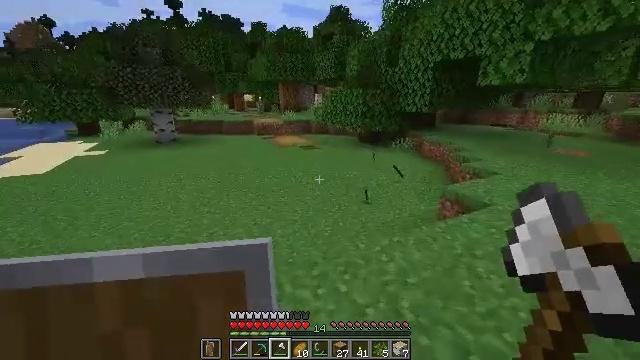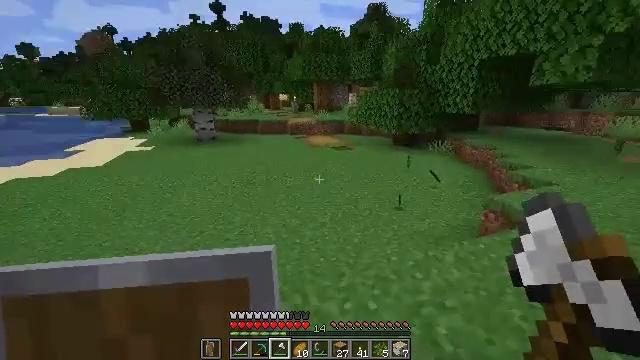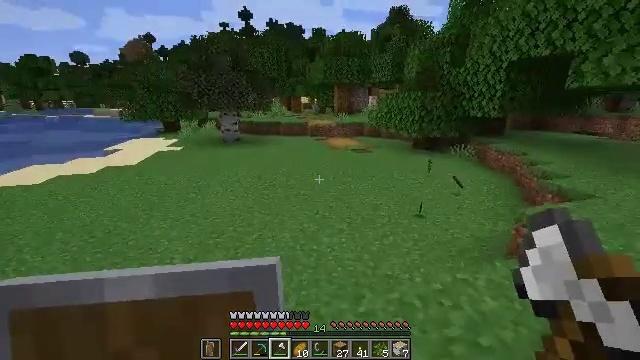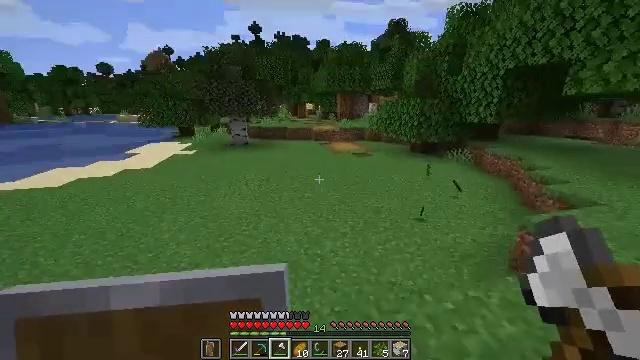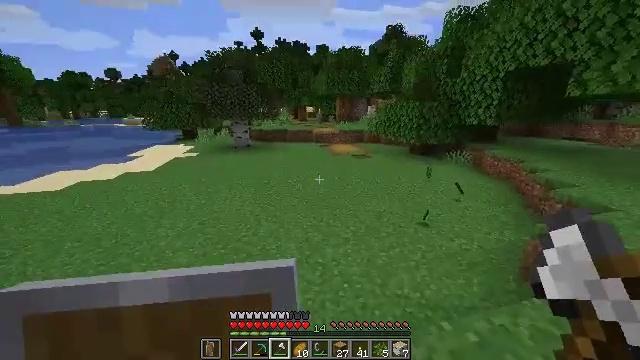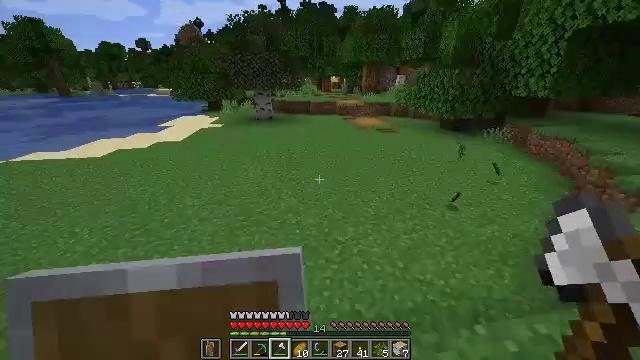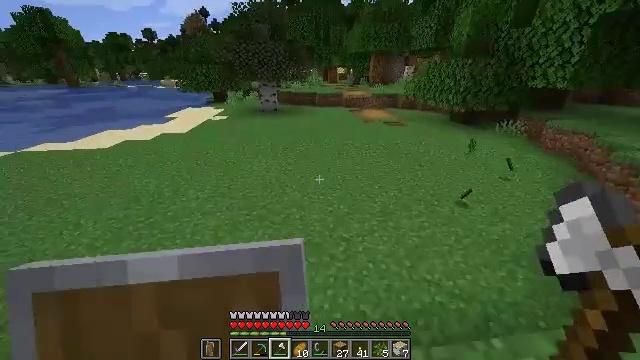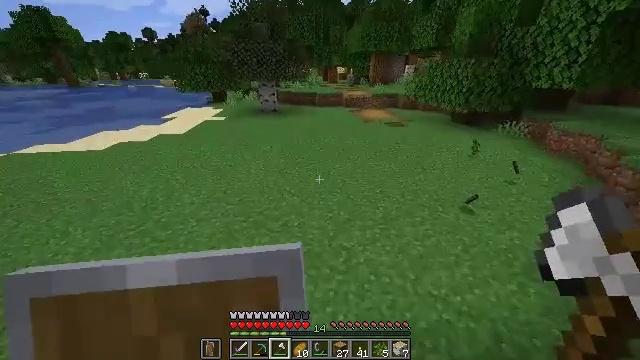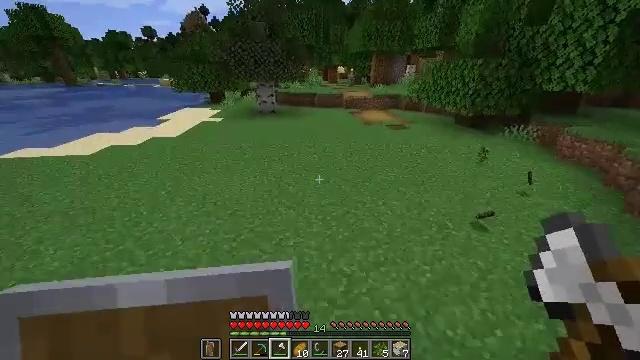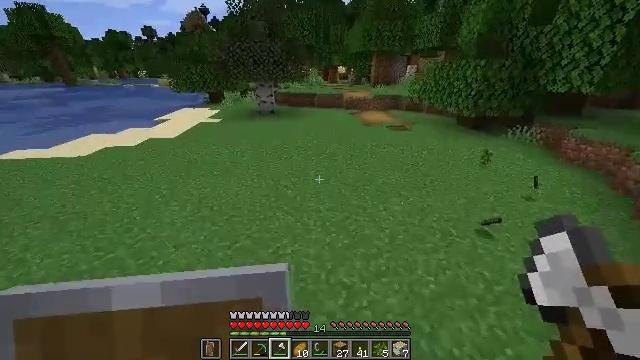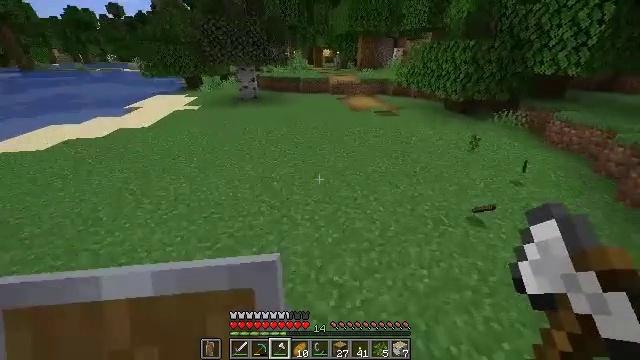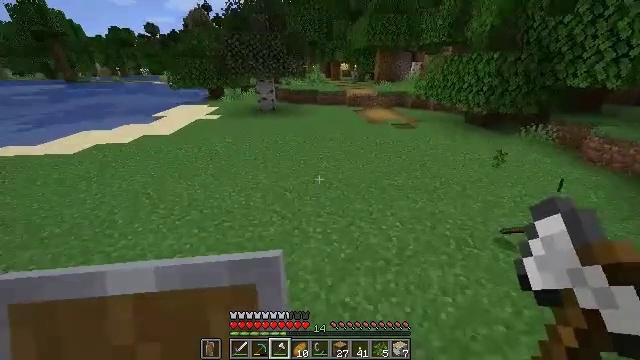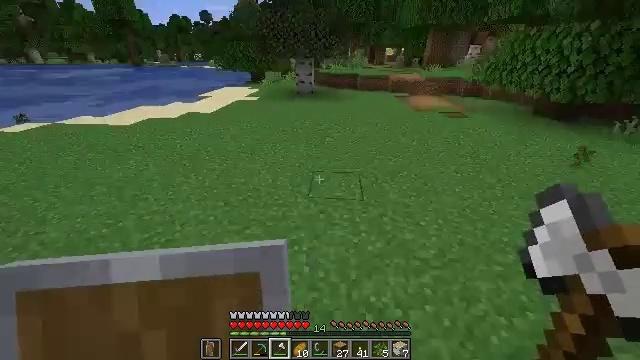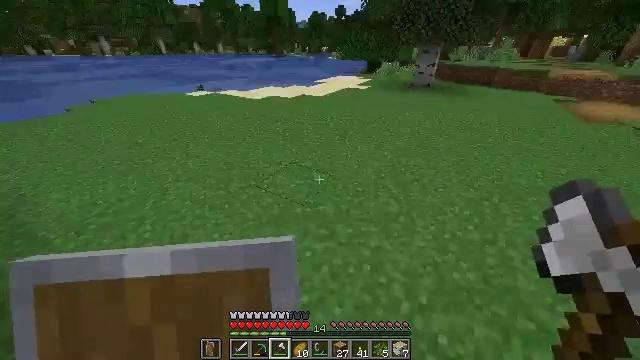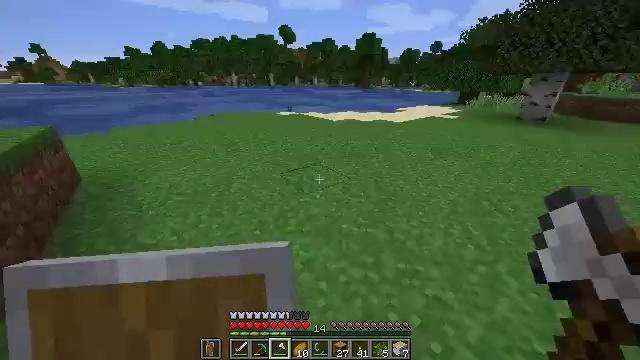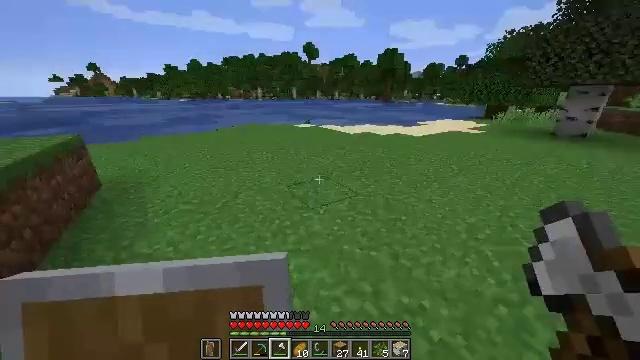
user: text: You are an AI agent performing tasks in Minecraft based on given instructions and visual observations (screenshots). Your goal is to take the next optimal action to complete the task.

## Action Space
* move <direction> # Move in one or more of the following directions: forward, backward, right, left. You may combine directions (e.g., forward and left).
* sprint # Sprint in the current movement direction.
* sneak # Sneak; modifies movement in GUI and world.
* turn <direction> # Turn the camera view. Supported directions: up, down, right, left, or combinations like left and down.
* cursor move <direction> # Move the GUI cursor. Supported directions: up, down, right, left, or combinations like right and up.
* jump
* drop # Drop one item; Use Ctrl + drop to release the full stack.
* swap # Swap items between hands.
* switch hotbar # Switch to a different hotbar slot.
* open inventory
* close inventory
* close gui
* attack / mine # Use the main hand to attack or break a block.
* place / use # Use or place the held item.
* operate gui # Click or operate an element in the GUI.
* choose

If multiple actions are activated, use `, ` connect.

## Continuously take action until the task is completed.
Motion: motion action
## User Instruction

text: Mine grass block from the ground.
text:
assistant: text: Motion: move forward, sprint, turn left
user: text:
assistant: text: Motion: move forward, sprint, turn left
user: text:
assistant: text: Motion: move forward, sprint
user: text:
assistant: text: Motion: move forward, sprint
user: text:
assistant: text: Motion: move forward, sprint, turn left and down
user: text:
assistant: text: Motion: move forward, turn left and down
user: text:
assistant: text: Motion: move forward
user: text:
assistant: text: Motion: move forward
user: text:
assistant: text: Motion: move forward
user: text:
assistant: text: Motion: move forward, turn right and down
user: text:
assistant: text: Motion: move forward, turn left and up
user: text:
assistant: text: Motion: move forward and move right, turn left and down
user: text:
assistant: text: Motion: move forward and move right, turn left and down
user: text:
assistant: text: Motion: move forward and move right, turn left and up
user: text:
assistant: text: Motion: move forward and move right, turn left and up
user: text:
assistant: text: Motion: move forward and move right, turn left and down
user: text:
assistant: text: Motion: move forward and move right, turn left and down
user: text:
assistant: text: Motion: move forward
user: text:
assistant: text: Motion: move forward
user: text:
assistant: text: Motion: move forward
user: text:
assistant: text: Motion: move forward, turn left and up
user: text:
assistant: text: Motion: turn left and up
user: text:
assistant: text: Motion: turn left
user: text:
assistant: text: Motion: no_op
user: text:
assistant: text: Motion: move back
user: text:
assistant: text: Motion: move back
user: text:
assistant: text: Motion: move back and move right
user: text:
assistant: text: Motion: move back and move right
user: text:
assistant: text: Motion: move right, turn left
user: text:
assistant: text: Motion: move right